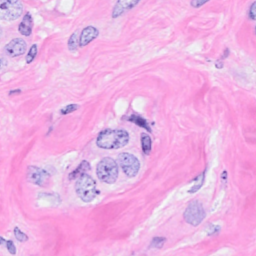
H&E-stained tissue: Breast